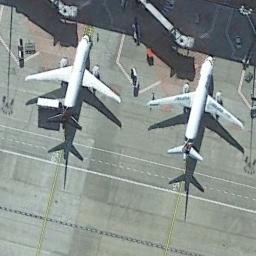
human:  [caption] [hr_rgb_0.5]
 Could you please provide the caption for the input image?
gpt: Here are two white planes parked on yellow marking lines .

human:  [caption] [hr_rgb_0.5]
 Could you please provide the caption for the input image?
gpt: Two adjacent planes parked next to boarding bridges and some red marks in front of them .

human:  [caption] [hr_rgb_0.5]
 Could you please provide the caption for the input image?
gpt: Two planes are parked on the open space next to the terminal .

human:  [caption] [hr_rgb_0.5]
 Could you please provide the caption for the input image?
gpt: Two planes of the same size parked neatly next to the buildings inside the airport .

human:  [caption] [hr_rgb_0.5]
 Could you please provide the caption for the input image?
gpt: Two planes are in the parking lot .